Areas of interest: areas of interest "China Travel Service Warehouse Area"
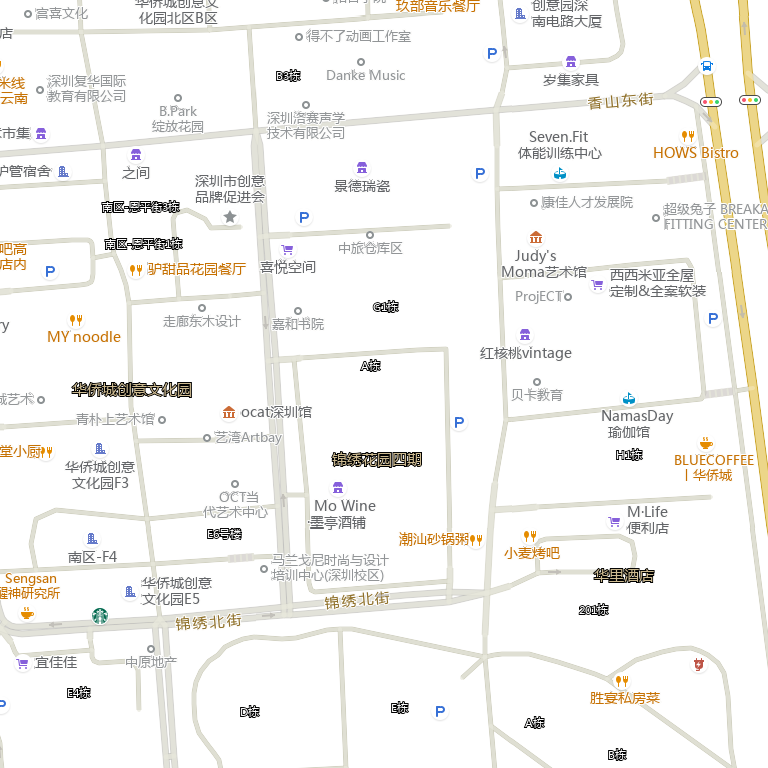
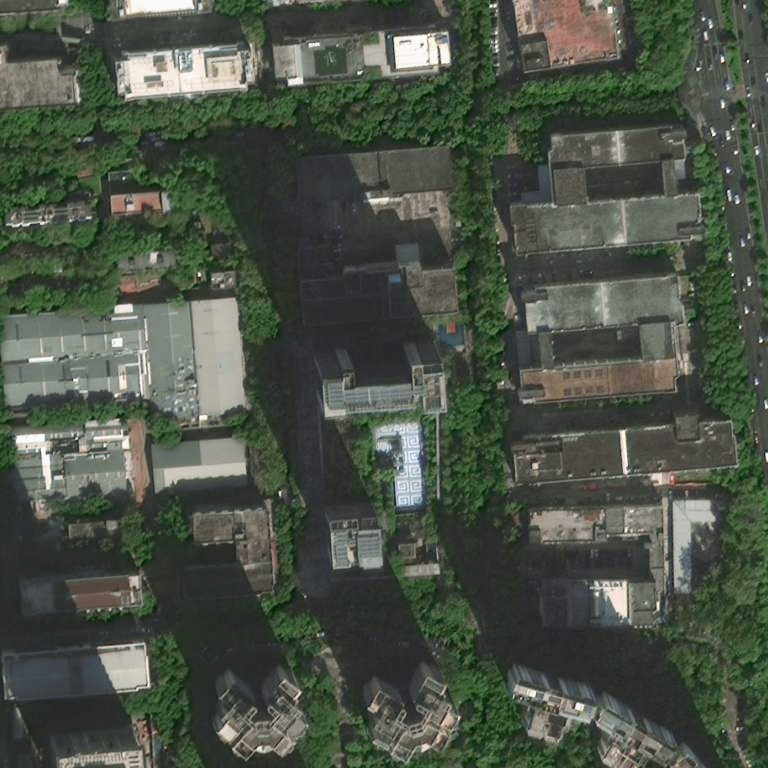